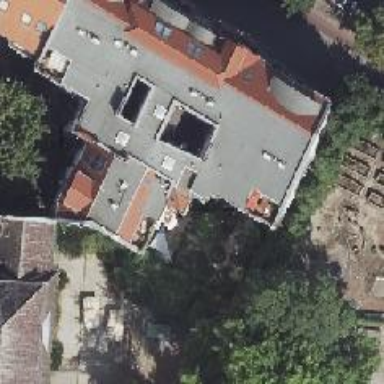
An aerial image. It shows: Apartments building with gambrel roof.